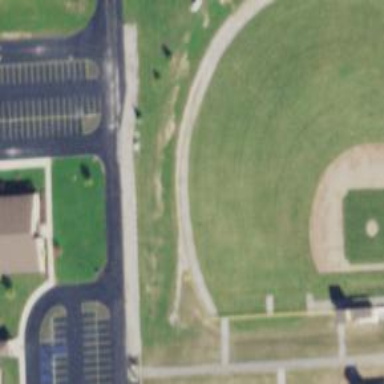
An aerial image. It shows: Baseball pitch for leisure land activities.